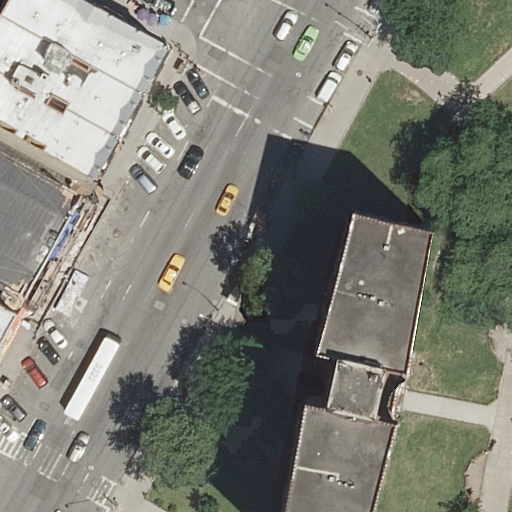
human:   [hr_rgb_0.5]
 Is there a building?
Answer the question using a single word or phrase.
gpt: yes

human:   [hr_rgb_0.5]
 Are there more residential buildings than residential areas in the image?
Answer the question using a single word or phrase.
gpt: yes

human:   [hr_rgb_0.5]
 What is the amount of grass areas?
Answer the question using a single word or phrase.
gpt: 1

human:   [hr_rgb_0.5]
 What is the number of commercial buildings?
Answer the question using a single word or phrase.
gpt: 0

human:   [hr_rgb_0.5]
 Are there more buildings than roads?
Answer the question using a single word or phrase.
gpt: no

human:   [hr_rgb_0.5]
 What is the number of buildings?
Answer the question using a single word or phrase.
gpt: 8

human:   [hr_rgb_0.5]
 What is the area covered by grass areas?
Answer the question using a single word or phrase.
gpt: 364m2

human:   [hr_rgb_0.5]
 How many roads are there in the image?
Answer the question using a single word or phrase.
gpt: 15

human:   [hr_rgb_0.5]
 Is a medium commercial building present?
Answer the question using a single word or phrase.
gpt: no

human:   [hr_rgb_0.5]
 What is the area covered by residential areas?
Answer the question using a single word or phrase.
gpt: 3538m2

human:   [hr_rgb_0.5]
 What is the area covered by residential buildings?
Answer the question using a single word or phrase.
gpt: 2020m2

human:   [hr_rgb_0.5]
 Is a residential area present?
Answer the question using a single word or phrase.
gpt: yes

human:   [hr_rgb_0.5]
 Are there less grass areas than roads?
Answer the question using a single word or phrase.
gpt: yes

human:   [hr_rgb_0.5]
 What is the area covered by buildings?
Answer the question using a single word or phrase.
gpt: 2020m2

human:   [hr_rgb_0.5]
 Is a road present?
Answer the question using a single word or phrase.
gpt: yes

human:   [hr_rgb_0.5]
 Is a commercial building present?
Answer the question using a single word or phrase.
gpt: no

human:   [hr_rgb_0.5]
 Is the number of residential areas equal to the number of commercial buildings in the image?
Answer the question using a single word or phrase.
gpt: no

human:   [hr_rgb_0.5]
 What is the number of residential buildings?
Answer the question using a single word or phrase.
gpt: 8

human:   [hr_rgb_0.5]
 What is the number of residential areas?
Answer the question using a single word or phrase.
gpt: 1

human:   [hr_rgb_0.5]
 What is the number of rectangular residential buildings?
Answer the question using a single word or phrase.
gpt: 7

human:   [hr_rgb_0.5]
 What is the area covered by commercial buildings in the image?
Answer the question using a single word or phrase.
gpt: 0m2

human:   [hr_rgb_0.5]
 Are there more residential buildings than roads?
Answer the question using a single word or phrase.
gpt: no

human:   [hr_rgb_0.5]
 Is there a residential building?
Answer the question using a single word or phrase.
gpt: yes

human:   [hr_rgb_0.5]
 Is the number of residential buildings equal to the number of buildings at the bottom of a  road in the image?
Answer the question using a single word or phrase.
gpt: no

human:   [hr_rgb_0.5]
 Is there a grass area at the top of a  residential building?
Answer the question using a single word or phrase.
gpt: no

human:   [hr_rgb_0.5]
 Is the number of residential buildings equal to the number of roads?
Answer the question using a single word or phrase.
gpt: no

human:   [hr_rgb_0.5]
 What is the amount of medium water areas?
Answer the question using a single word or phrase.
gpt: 0

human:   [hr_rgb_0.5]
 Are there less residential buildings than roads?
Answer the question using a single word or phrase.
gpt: yes

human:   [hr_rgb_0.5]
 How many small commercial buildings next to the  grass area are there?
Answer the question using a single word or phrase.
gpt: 0

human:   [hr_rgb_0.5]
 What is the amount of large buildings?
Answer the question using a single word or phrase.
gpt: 1

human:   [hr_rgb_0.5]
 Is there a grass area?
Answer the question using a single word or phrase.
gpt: yes

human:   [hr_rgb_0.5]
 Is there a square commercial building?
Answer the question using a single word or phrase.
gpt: no

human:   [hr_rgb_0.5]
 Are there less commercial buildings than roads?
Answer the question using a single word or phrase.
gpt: yes

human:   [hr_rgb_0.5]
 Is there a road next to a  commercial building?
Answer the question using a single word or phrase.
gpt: no

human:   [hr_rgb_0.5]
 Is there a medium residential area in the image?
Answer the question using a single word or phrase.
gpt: no

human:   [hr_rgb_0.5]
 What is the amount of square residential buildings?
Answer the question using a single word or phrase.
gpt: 0

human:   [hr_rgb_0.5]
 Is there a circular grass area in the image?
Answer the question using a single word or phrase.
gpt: no

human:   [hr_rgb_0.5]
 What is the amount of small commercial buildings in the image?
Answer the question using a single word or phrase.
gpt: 0

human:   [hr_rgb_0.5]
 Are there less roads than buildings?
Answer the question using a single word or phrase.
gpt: no

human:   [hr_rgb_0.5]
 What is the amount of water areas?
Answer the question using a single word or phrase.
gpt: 0

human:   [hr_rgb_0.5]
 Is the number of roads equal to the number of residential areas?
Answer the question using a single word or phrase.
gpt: no

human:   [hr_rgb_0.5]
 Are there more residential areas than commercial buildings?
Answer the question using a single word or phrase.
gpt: yes

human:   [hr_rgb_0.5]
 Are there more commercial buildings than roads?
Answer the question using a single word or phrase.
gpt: no

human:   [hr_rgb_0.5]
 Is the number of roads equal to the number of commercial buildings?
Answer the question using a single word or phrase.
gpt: no

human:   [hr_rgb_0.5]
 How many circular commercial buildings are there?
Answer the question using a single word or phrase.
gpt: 0

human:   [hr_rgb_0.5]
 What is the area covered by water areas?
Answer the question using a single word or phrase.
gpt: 0m2

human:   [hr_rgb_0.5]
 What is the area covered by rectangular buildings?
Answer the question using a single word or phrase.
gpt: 1055m2

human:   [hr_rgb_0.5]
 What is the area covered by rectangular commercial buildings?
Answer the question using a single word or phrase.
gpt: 0m2

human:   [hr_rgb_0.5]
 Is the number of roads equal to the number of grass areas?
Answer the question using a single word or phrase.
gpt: no

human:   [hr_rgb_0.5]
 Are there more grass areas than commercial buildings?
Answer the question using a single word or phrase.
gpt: yes

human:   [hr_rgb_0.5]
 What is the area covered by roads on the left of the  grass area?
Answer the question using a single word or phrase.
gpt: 0m2

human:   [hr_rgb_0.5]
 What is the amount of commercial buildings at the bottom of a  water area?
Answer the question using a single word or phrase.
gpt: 0

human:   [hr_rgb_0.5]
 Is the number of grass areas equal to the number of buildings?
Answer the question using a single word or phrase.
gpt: no

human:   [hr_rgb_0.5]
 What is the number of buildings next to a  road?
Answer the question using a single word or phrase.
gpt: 8

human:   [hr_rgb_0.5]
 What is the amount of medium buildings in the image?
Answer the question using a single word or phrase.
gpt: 3

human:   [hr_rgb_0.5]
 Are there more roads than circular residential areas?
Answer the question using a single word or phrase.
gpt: yes

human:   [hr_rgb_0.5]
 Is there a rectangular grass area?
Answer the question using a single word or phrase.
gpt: no

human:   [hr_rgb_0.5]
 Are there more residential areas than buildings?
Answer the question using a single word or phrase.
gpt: no

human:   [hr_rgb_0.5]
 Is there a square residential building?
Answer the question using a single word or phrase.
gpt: no

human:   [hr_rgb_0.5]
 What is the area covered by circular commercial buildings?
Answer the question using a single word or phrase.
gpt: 0m2

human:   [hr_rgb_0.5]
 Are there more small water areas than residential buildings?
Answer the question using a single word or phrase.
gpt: no

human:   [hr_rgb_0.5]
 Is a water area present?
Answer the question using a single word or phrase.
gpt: no

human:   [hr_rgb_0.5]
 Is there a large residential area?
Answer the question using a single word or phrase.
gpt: yes

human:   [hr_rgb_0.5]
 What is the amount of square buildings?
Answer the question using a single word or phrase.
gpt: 0